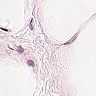
Metastatic tissue present: no